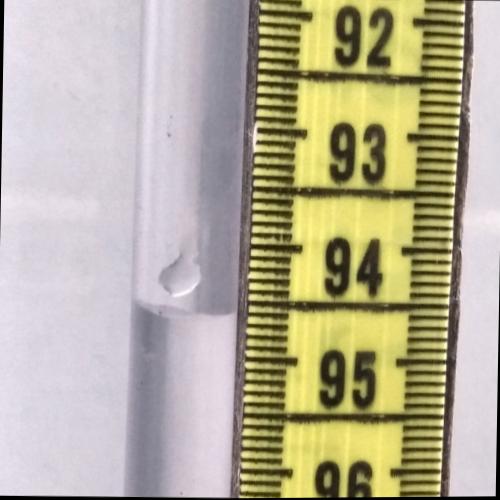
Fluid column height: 94.6 cm